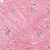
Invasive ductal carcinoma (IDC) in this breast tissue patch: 0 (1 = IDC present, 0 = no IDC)